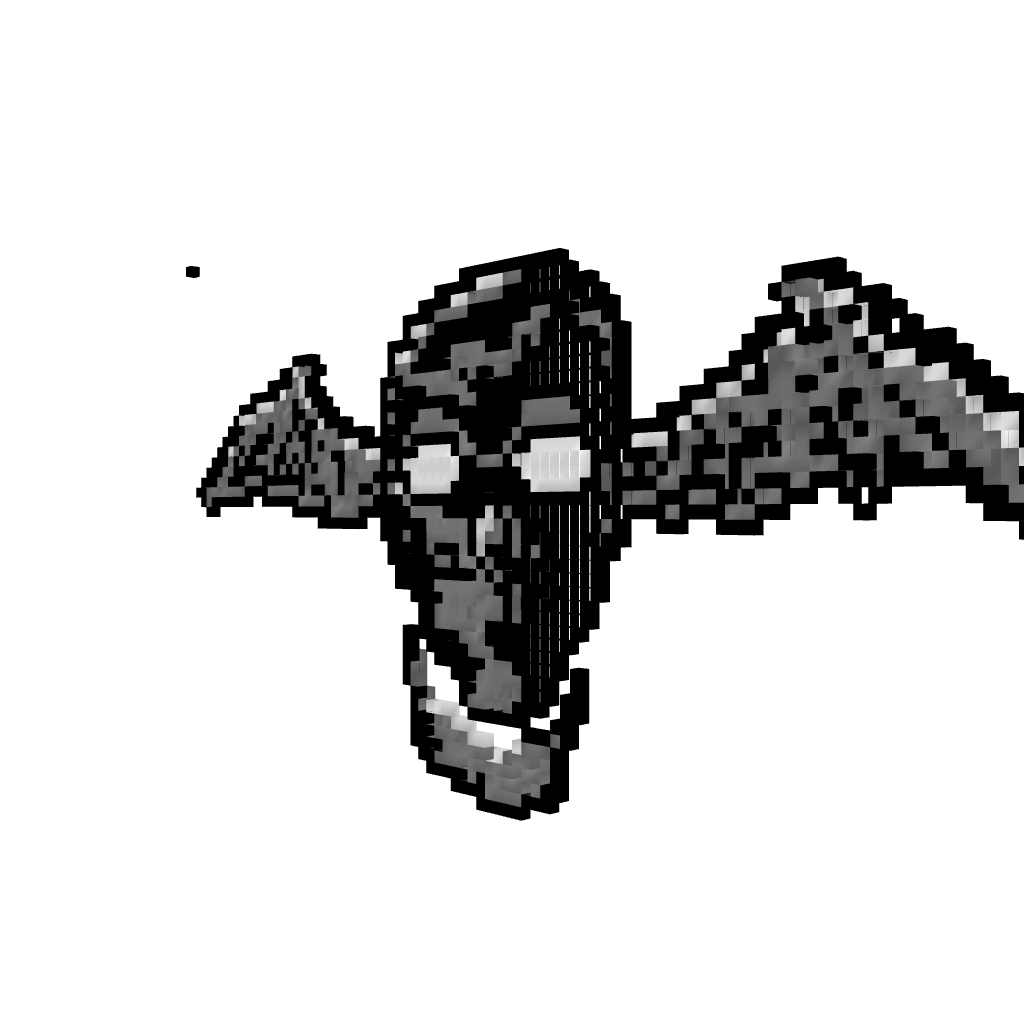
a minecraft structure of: Avenged Sevenfold Logo - By Cybersneeze high quality